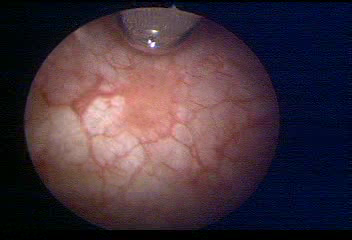
Modality: WLC
Class: Malignant
Subclass: LowGradePapillary
Lesion: L1
Stage: Ta
Morphology: Papillary
Bladder cancer association: Yes
Annotated structures: Tumor